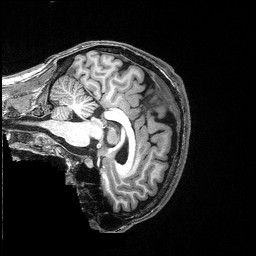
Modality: T1w
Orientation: sagittal
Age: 29
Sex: male
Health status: healthy
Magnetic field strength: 3 T
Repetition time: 2.53 s
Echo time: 0.00331 s